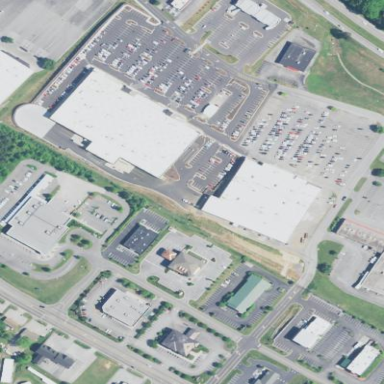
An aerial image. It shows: Retail area.